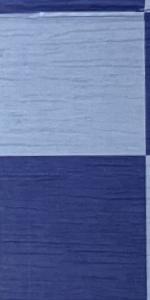
Label: Empty